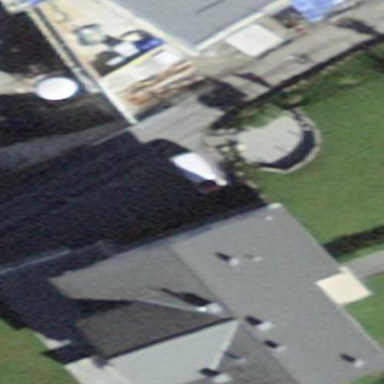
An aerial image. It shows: Building.